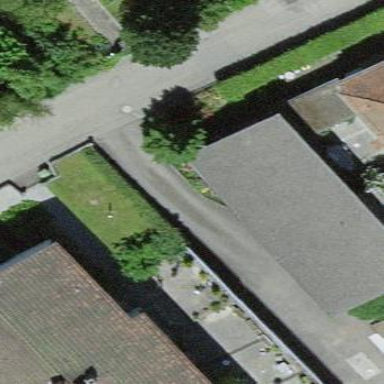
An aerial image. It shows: Skillion-roofed residential building.